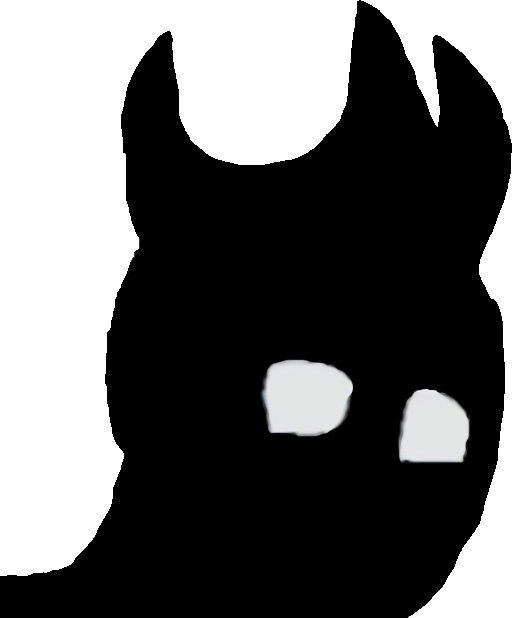
Label: 5_Withered_Wojak